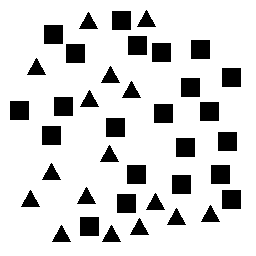
Squares: 22
Triangles: 16
Stars: 0
Total shapes: 38